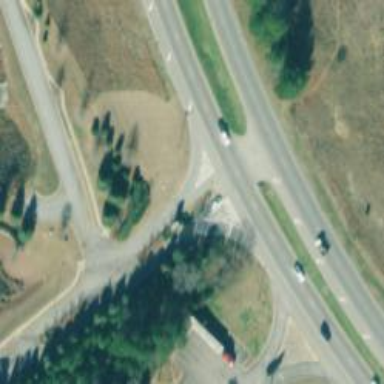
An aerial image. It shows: Asphalt road with secondary link designation.